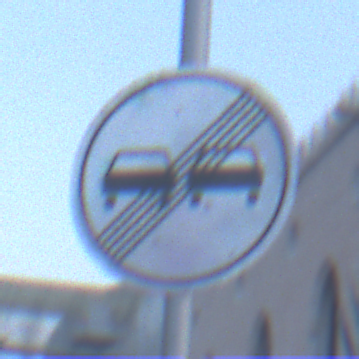
Verkehrszeichen: EndeUeberholverbot
Umgebung: Outdoor, Urban
Tageszeit: Dawn
Wetter: Clear
Licht: Natural
Jahreszeit: NotSpecified
Kontrast: LowContrast